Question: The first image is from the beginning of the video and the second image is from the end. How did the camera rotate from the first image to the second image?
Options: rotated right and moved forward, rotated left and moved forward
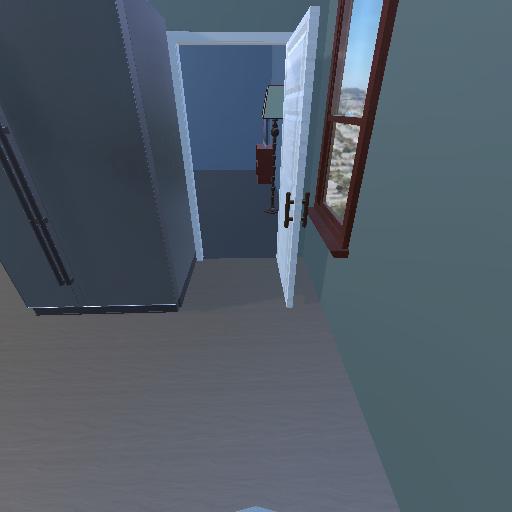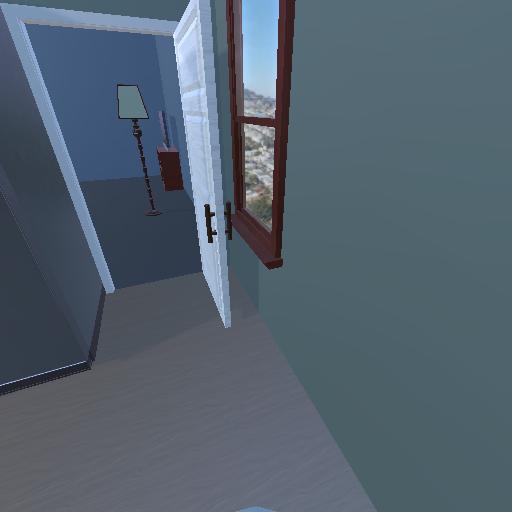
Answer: rotated right and moved forward